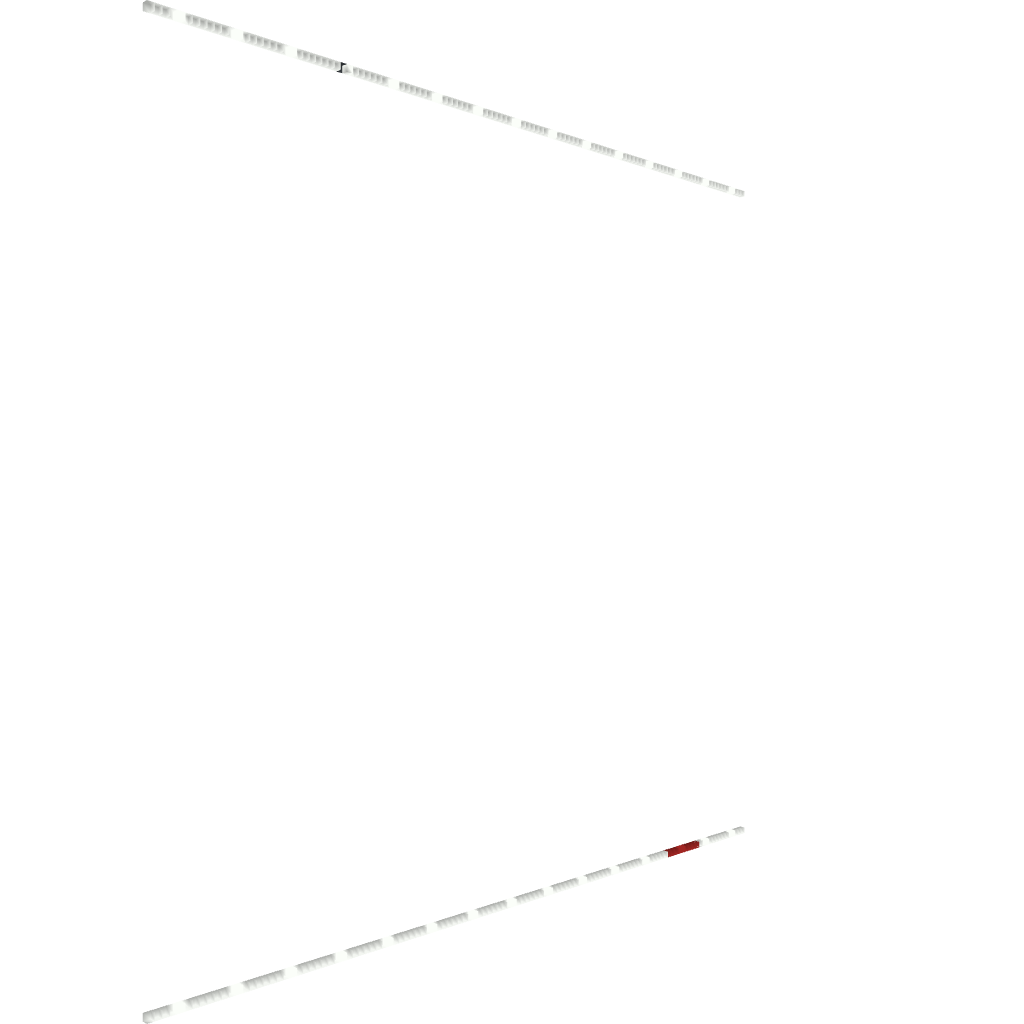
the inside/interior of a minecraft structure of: Tap-Tap The Red Nose